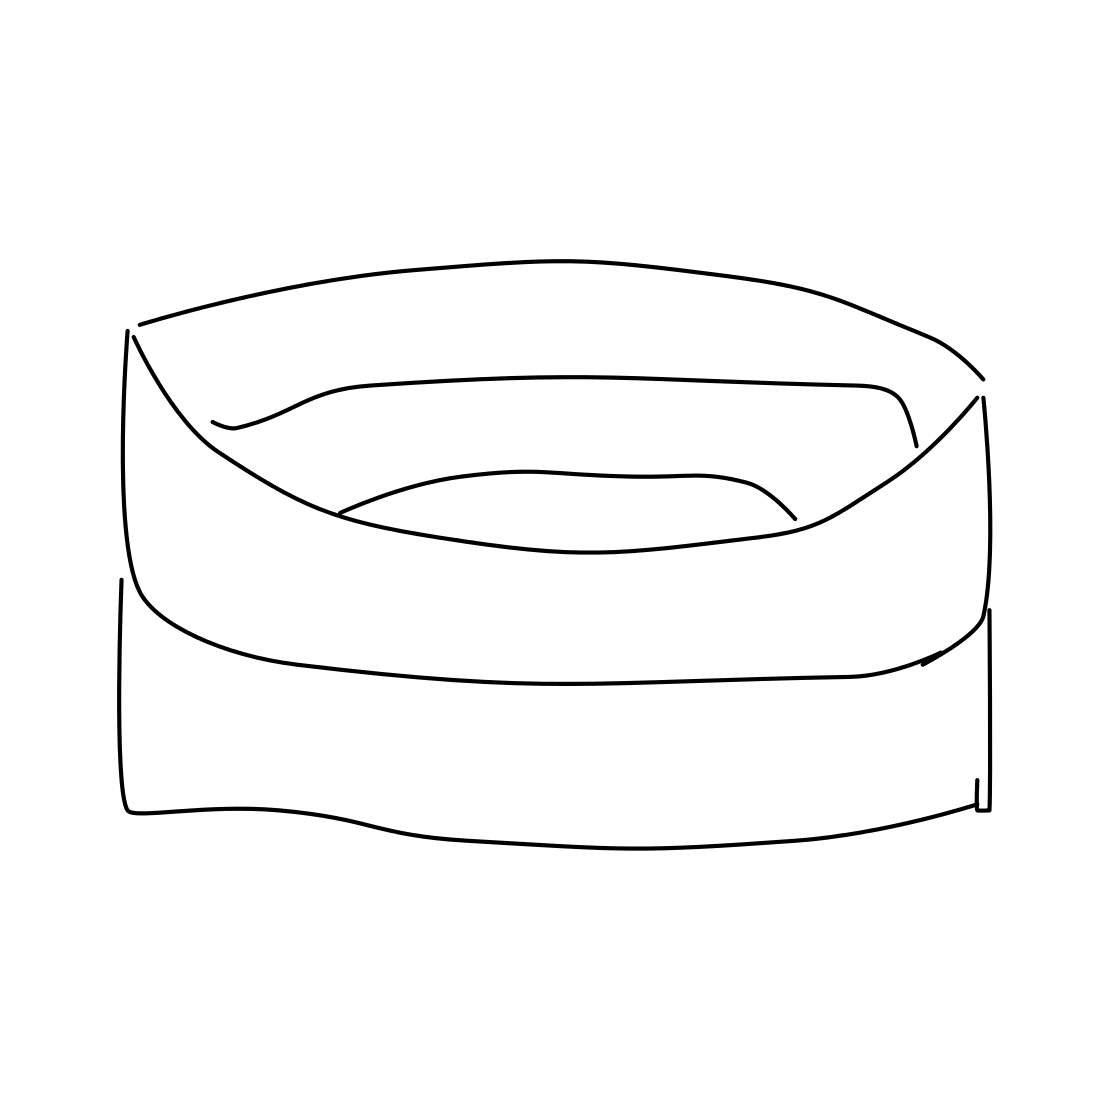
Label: ashtray